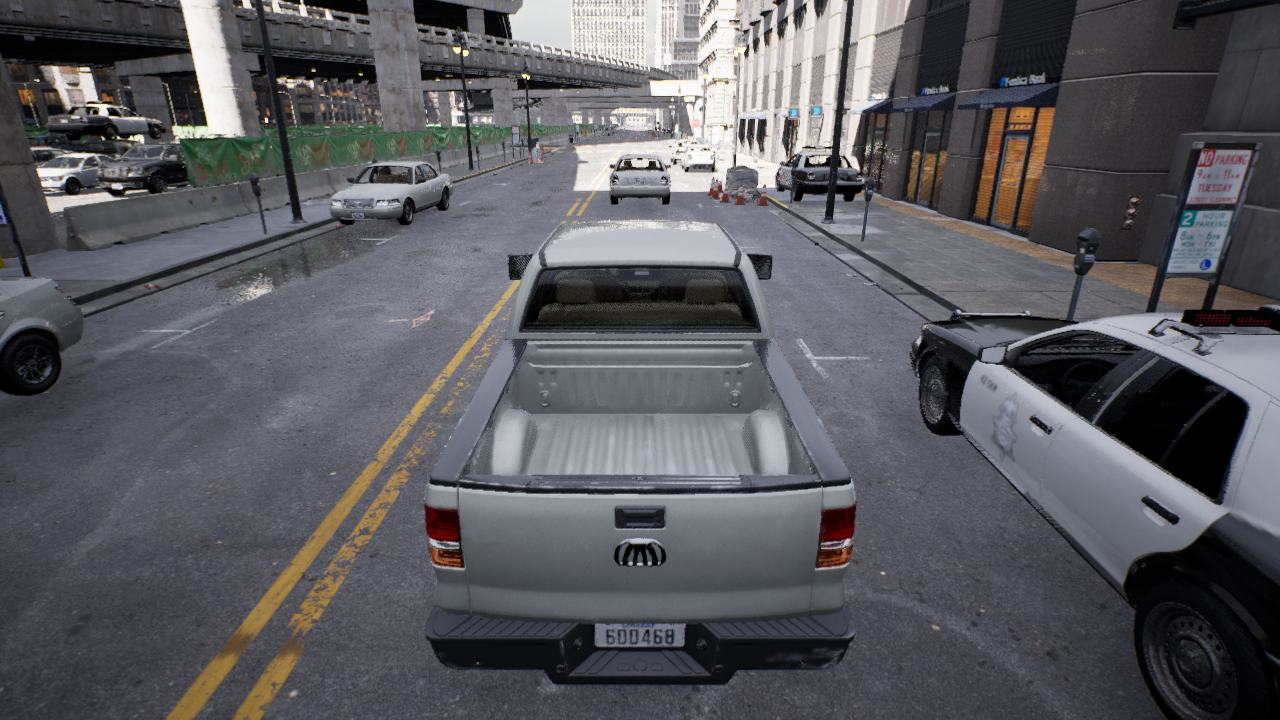
Venue: downtown
Lighting: clear day
Vehicle rig: pickup